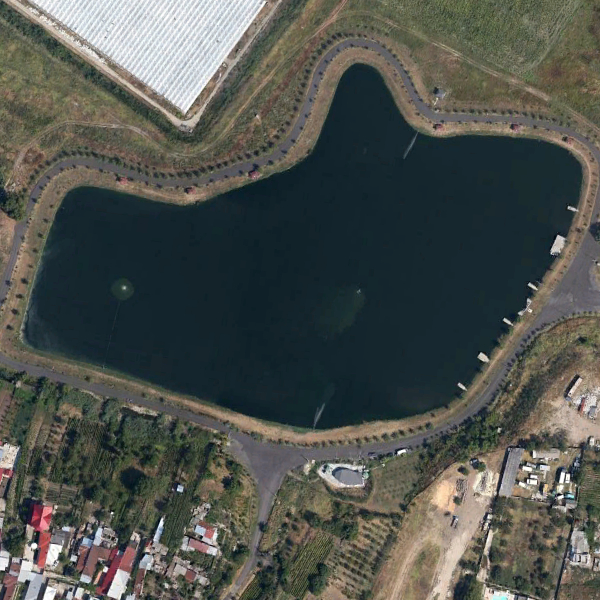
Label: Pond